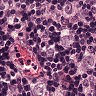
Metastatic tissue present: yes